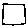
Label: square